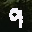
Label: 9